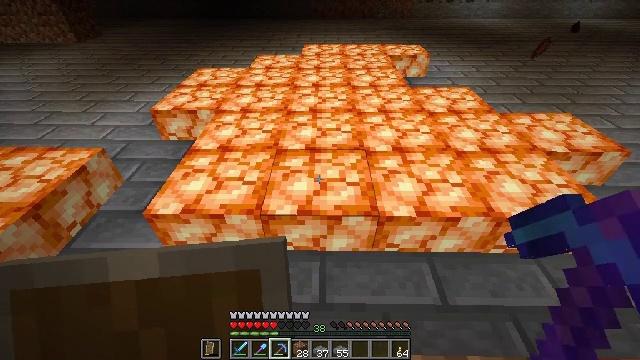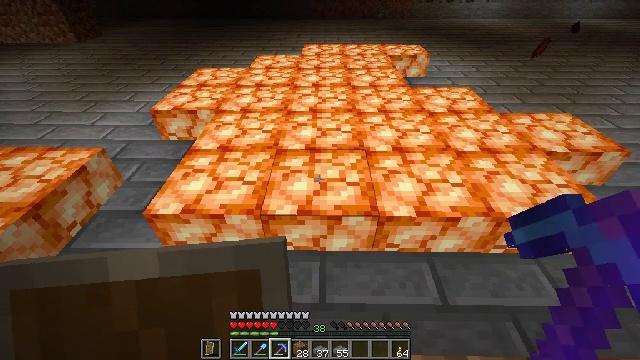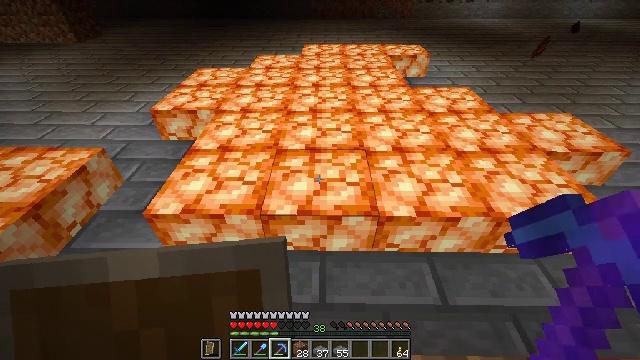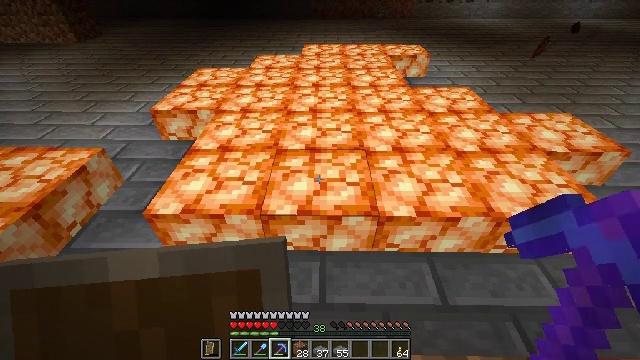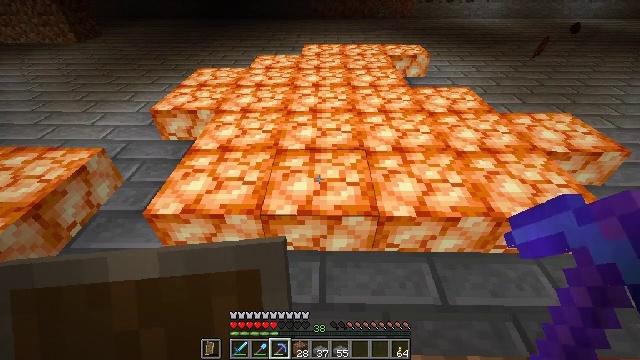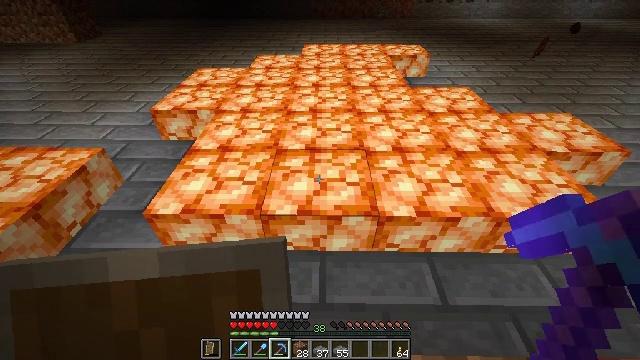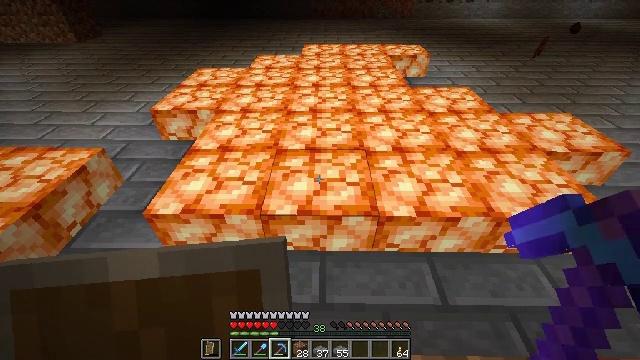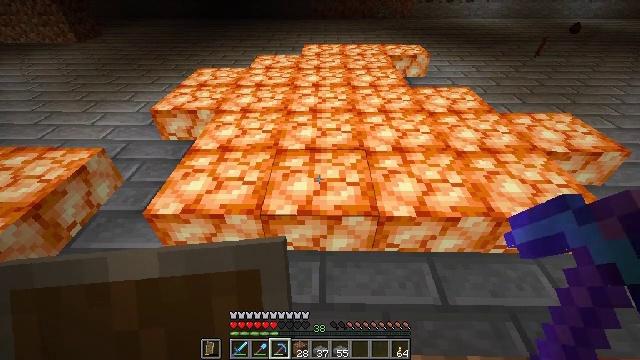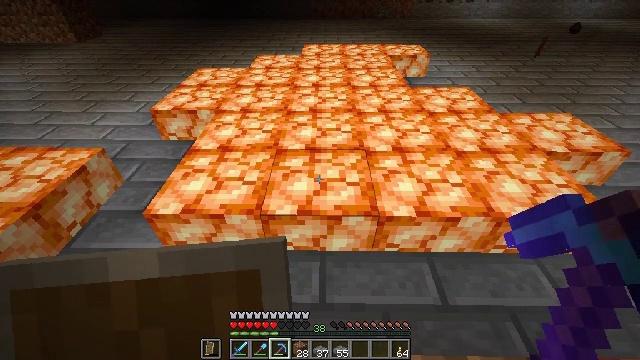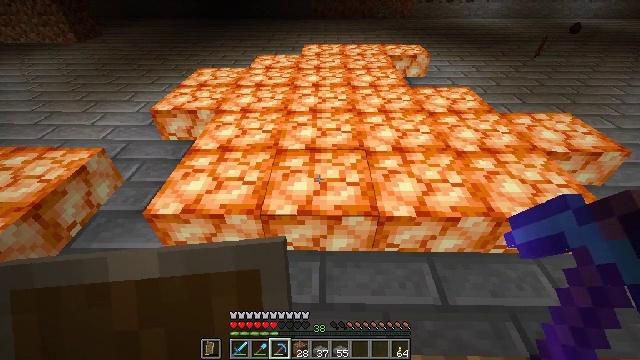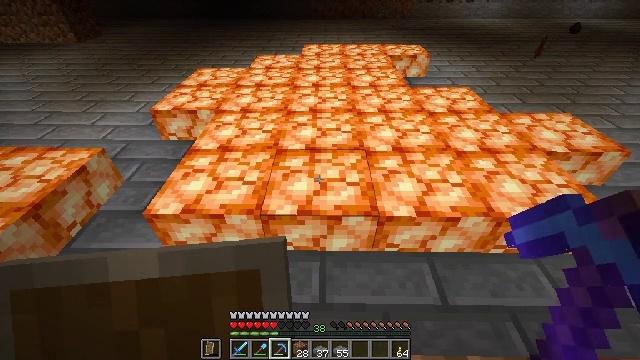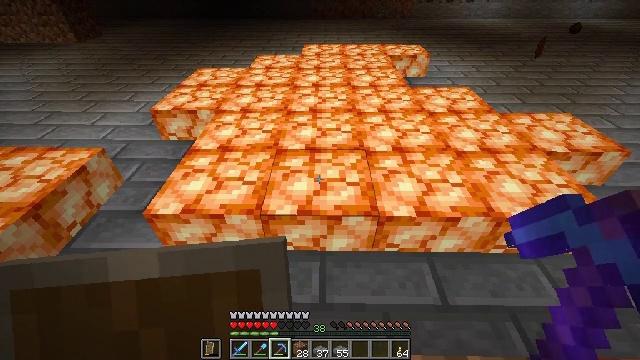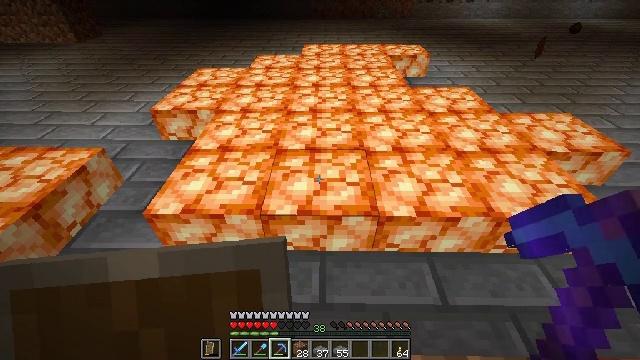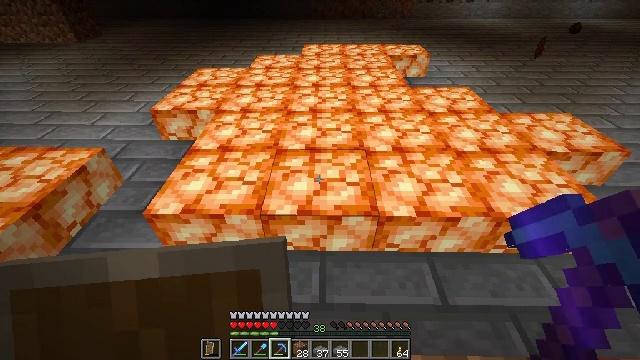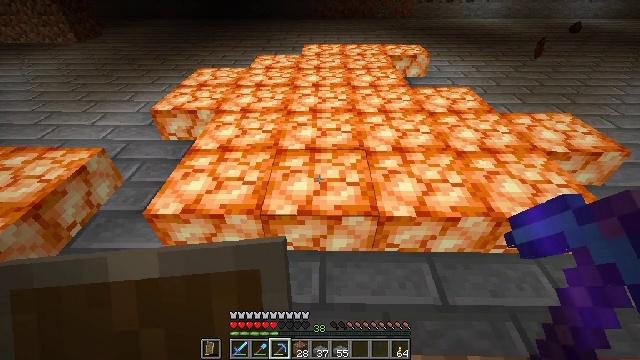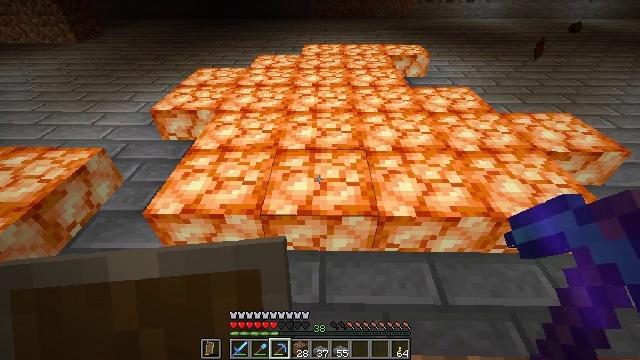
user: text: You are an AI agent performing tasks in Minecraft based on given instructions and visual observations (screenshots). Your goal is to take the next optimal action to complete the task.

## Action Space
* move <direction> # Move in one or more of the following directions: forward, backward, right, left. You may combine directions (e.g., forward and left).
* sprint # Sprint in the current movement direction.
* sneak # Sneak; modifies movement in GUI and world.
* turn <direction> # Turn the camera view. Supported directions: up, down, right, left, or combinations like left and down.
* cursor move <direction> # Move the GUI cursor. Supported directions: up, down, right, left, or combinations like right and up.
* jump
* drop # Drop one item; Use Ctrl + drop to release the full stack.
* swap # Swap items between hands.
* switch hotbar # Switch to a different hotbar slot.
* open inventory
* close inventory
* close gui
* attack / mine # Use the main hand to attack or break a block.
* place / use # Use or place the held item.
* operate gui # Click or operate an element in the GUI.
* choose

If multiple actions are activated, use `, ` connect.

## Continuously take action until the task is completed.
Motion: motion action
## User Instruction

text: Retrieve shroomlight for lighting purposes.
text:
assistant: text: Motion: no_op
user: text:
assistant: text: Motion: no_op
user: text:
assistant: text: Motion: no_op
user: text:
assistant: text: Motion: no_op
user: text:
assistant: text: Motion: no_op
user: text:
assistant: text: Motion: no_op
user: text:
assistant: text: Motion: no_op
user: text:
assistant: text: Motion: no_op
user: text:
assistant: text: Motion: no_op
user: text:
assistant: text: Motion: no_op
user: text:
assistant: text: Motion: no_op
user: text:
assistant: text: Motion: no_op
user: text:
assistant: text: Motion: no_op
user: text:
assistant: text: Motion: no_op
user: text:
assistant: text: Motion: no_op
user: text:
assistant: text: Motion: no_op
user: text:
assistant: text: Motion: no_op
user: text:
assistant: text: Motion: no_op
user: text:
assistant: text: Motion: no_op
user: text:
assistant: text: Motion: no_op
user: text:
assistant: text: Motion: no_op
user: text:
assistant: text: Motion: no_op
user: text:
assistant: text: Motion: no_op
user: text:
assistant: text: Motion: no_op
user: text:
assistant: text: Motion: no_op
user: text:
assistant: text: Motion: no_op
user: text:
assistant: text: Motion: no_op
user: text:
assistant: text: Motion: no_op
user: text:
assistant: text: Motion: no_op
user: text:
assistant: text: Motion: no_op